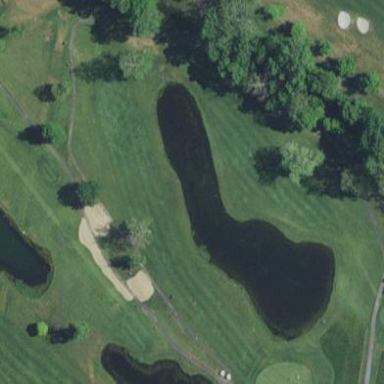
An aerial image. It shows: Golf fairway surrounded by grass.